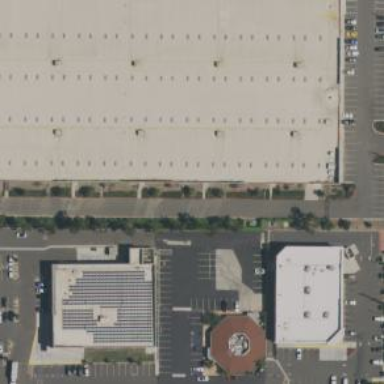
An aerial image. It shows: Retail area.